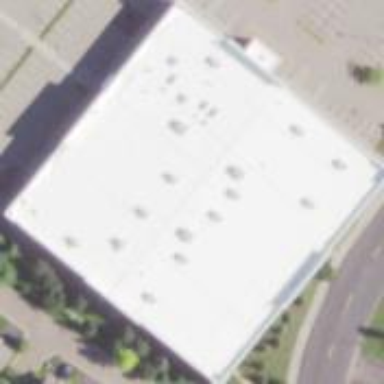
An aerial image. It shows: Commercial building with bowling alley on the leisure land.